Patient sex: M
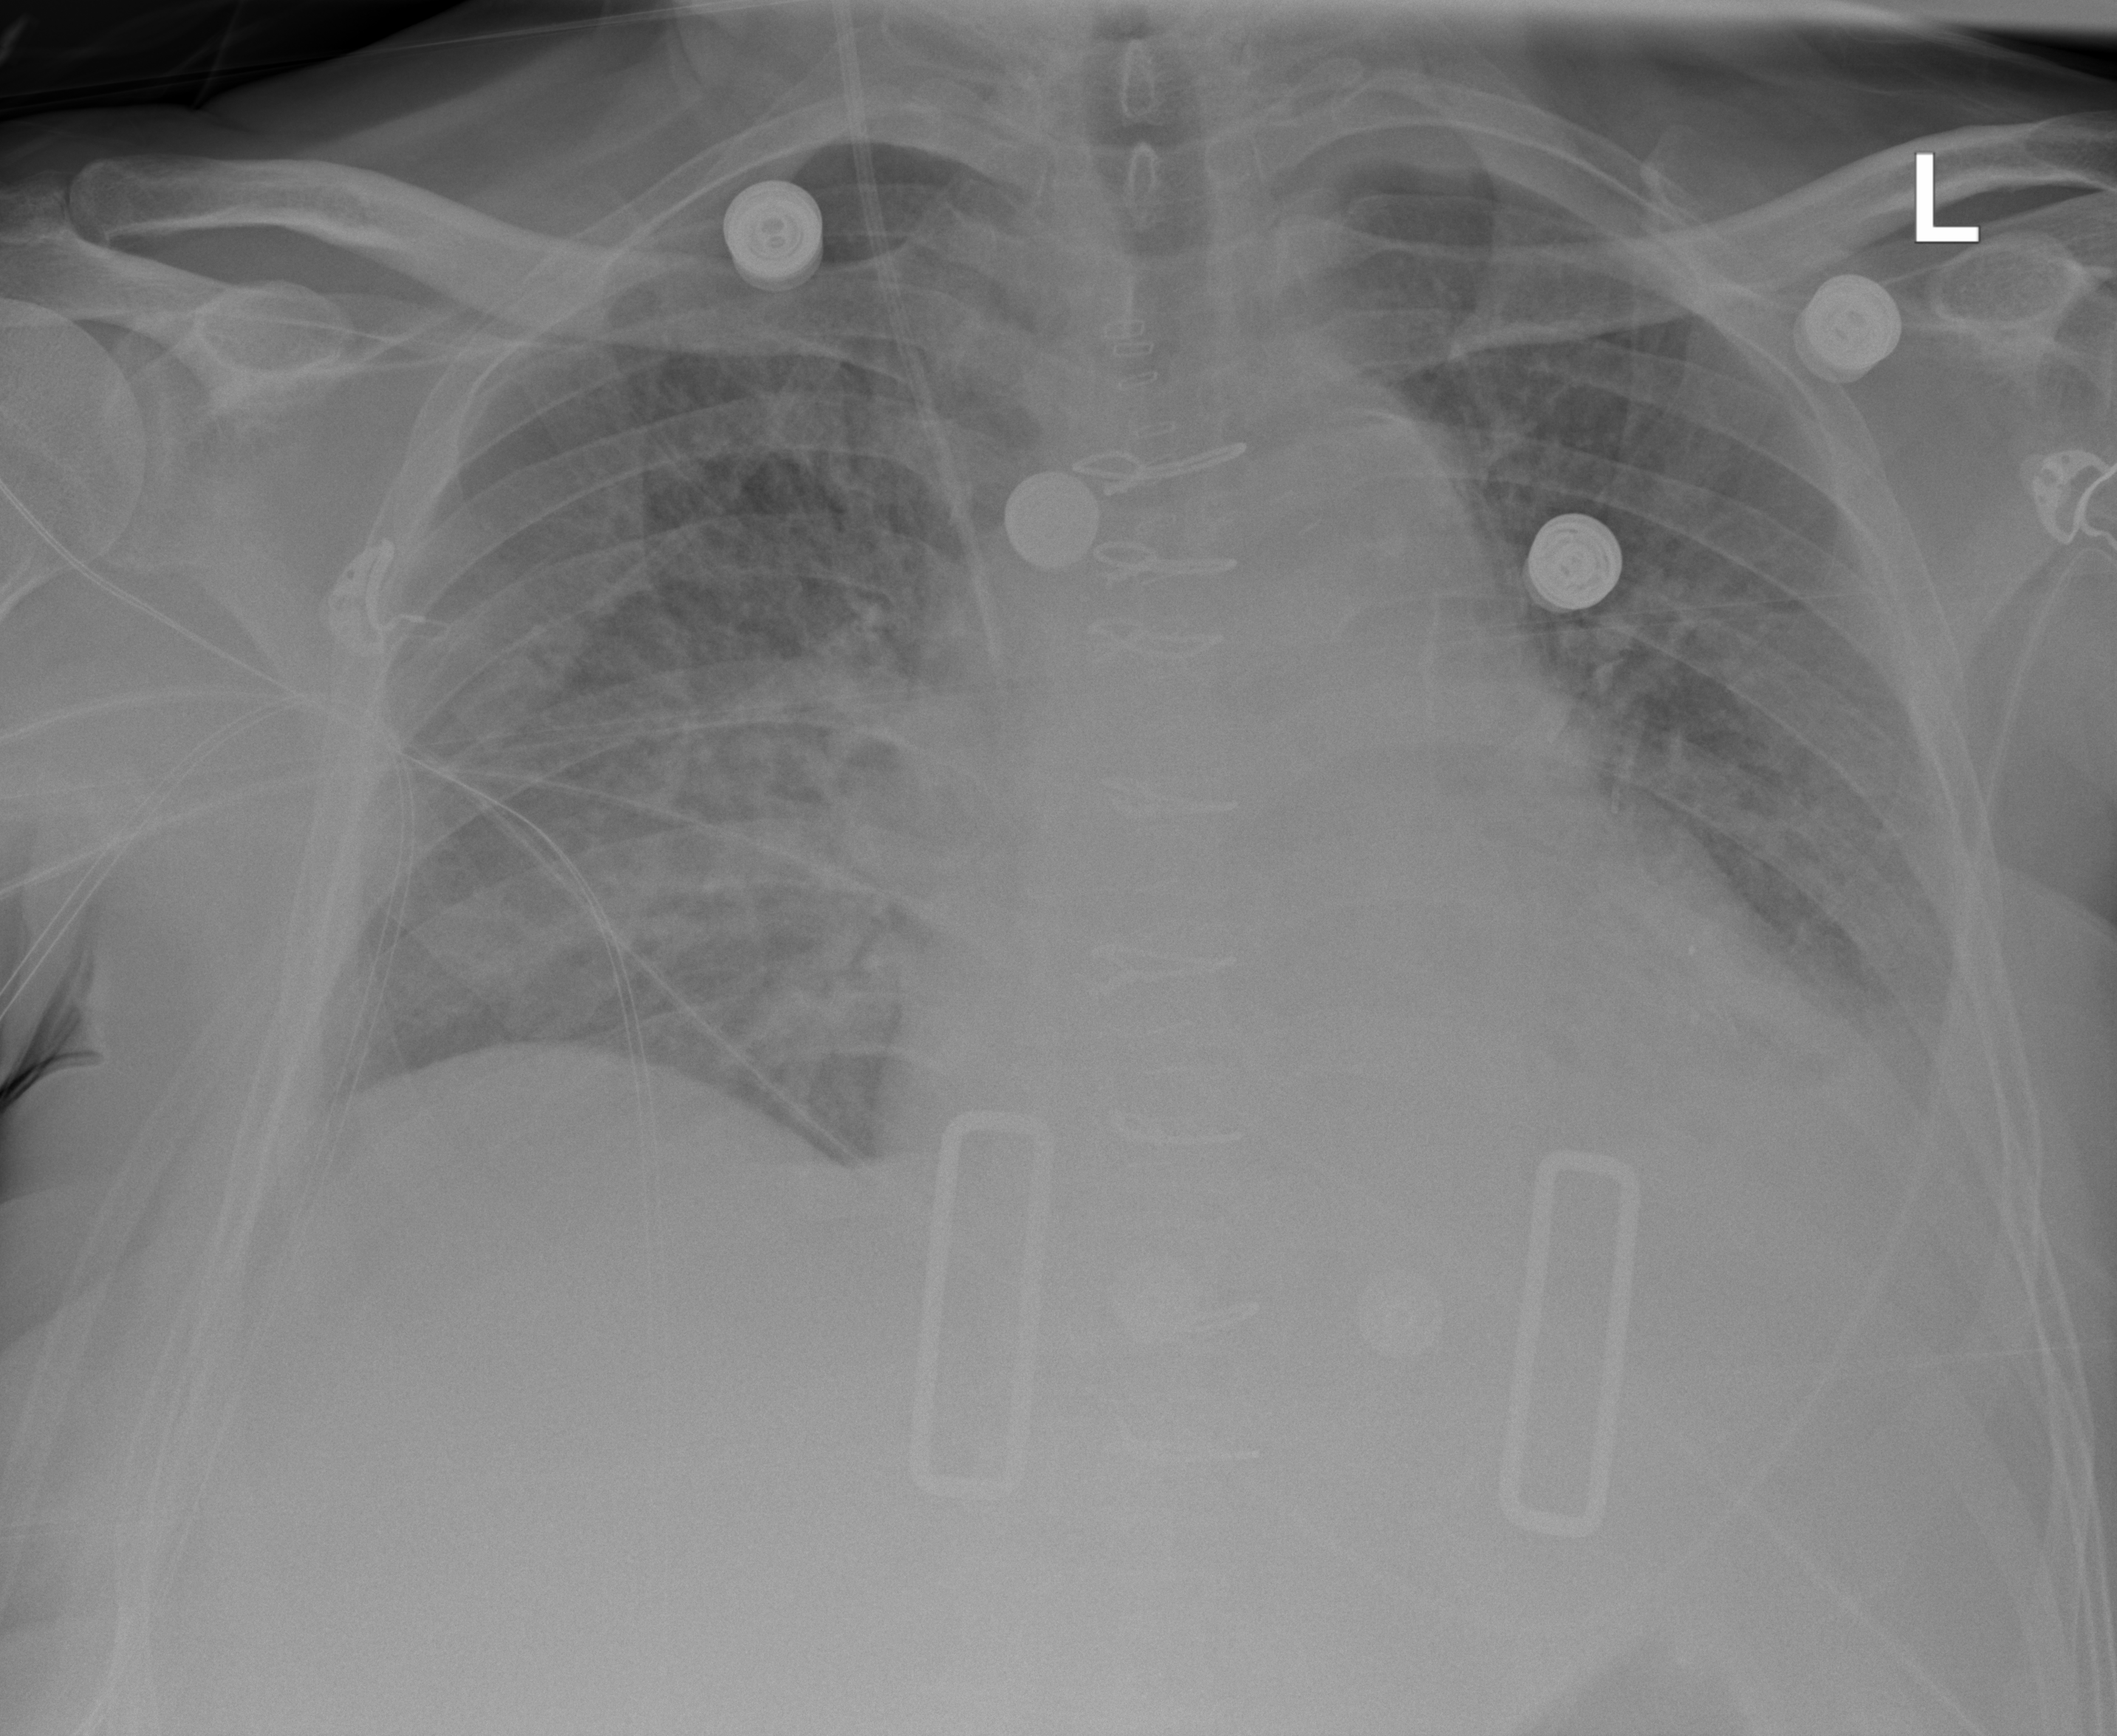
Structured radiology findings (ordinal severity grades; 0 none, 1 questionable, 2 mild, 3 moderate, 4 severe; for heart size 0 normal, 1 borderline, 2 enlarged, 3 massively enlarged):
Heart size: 2
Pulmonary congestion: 2
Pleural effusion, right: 0
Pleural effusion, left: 2
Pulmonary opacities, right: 0
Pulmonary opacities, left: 0
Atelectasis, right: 2
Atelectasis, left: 0